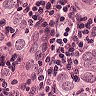
Metastatic tissue present: yes